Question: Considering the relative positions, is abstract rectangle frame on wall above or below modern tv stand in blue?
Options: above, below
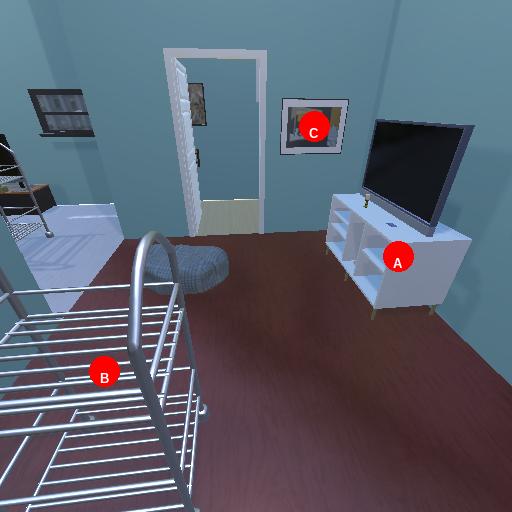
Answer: above